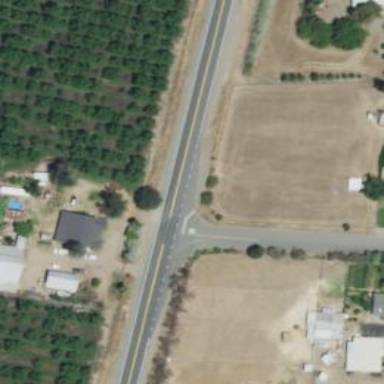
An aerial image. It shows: Road with stop sign.